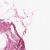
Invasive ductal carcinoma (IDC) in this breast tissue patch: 0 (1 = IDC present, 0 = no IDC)